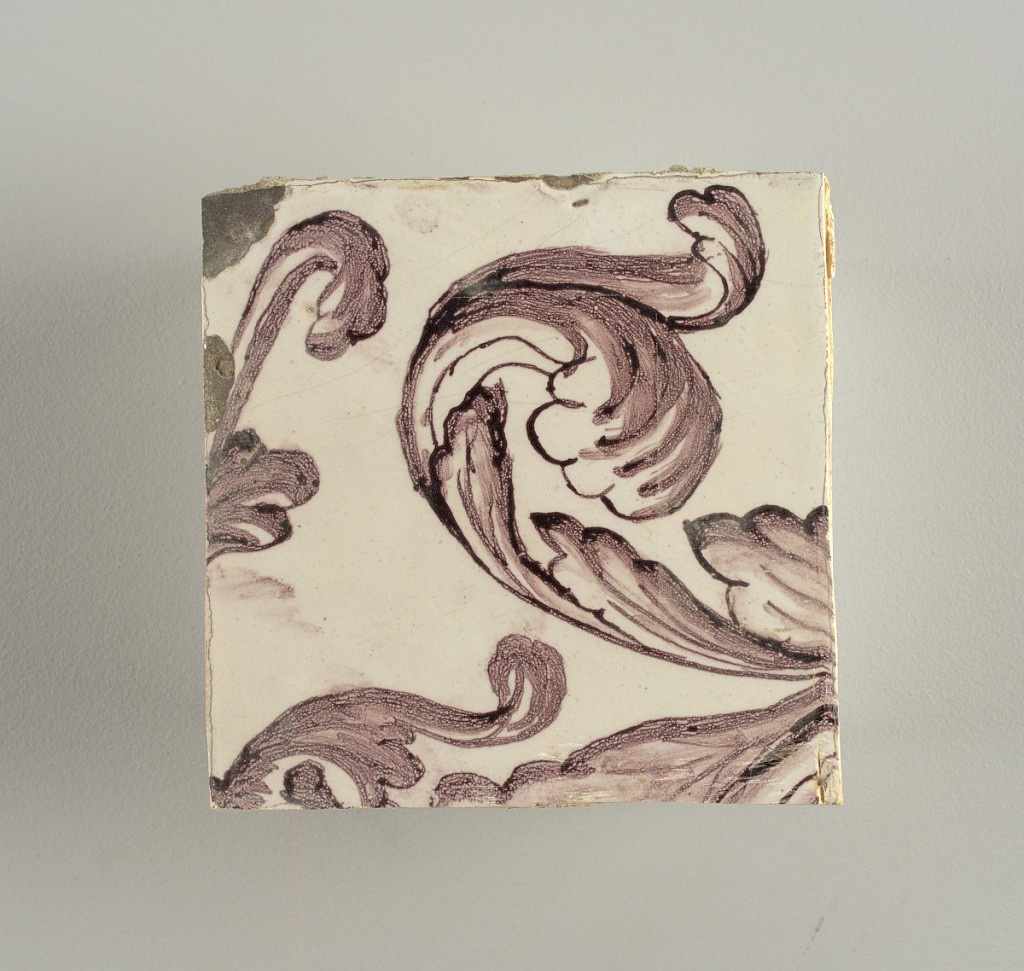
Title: Wall facing
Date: ca. 1725
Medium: Tin-glazed earthenware, underglaze
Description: Horizontal rectangle.  Thirty-seven tiles wide and twenty-one high with opening for door or window nineteen and one-half tiles high and twelve wide.  To left and right of opening, centered canopy above. Left, woman representing Hope, right, a sculputure urn.  Centered above opening, a mascaron.  Arabesque design of foliage.